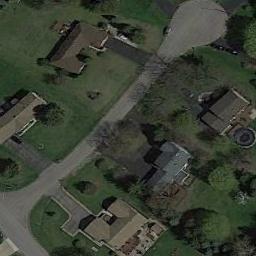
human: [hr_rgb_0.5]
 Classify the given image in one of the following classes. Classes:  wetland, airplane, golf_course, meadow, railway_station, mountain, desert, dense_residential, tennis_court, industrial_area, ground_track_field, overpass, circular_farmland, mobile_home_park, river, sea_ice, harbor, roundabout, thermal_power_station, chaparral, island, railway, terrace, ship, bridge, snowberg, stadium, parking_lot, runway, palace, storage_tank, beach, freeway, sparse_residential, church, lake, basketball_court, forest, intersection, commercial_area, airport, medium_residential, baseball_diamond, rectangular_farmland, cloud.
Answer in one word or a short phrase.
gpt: medium_residential